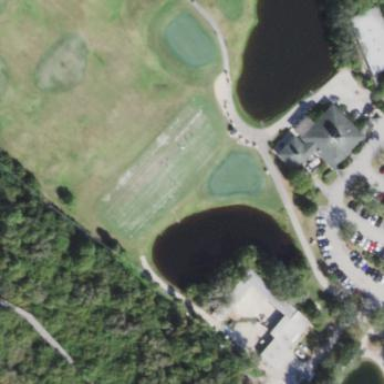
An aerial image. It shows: Golf tee on grassy land.